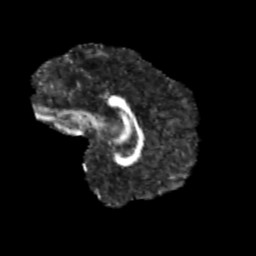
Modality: FA
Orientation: sagittal
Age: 13
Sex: female
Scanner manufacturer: siemens
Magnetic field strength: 3 T
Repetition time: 3.8 s
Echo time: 0.07 s